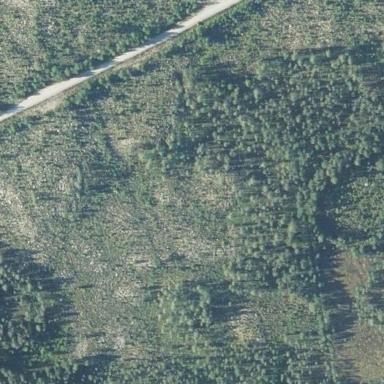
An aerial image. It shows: Area covered in scrub vegetation.